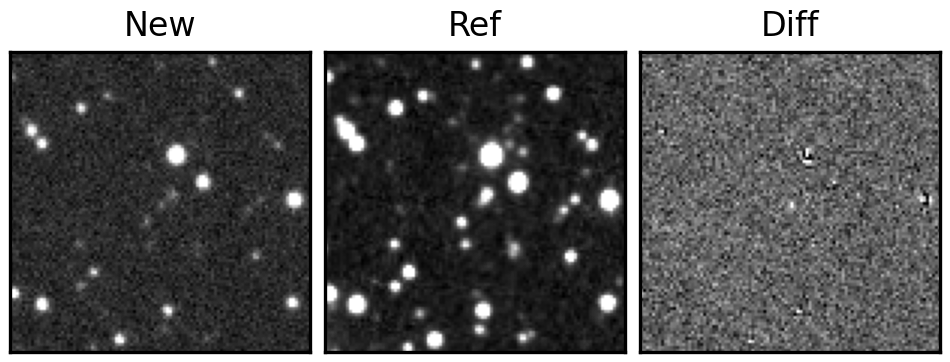
Label: real